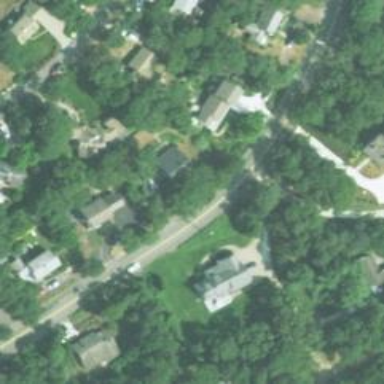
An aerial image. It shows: Residential road with separate sidewalk.